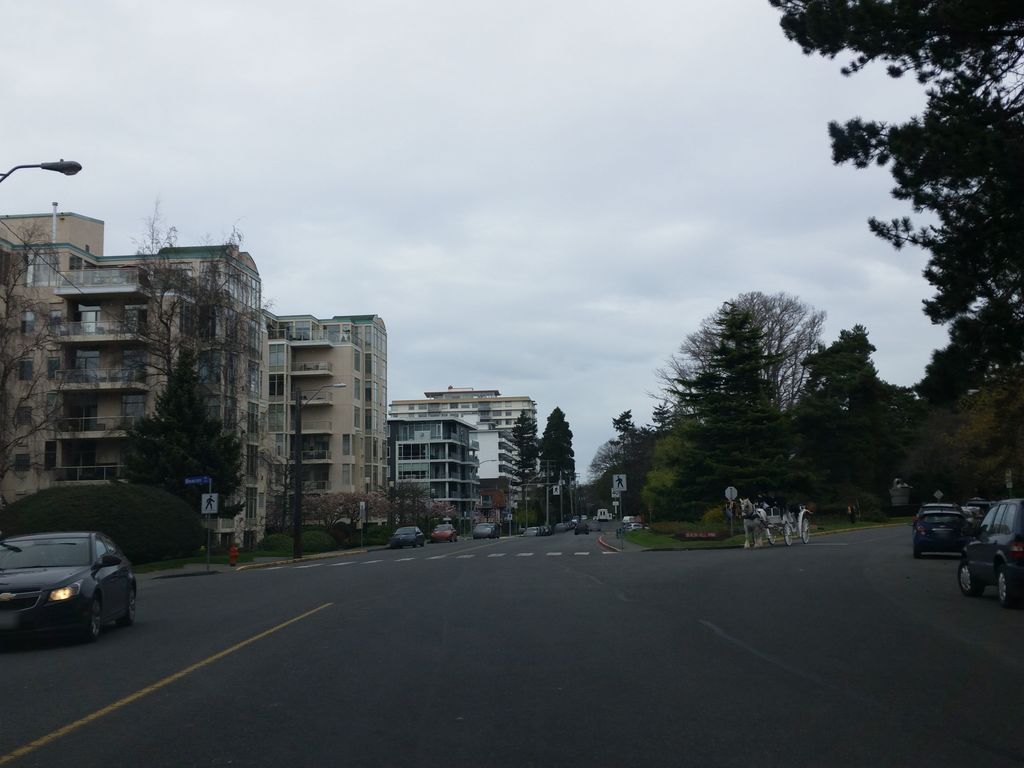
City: victoria